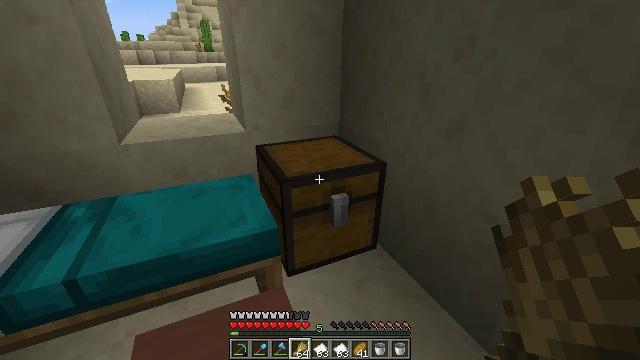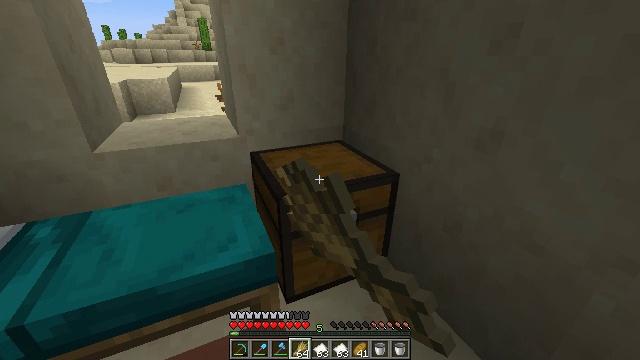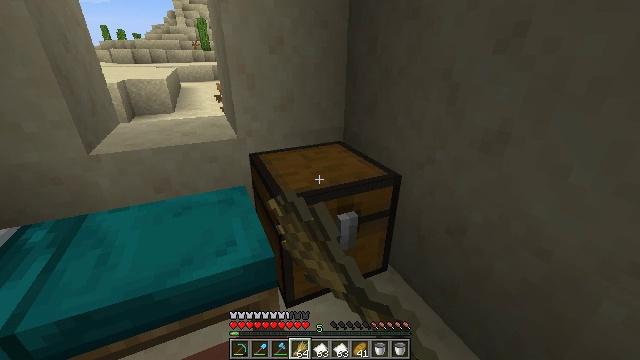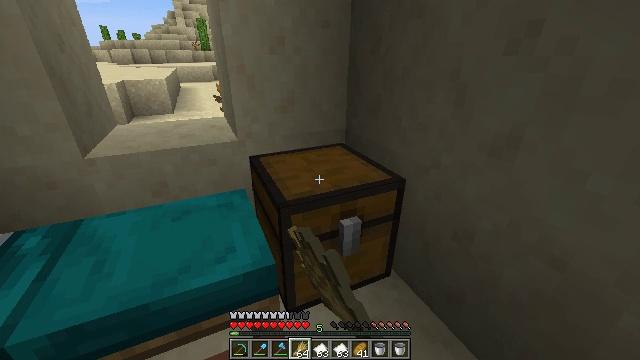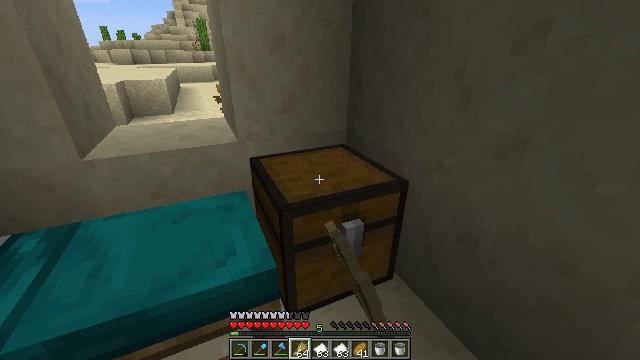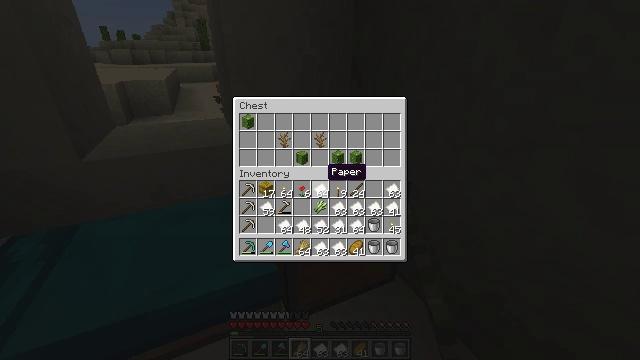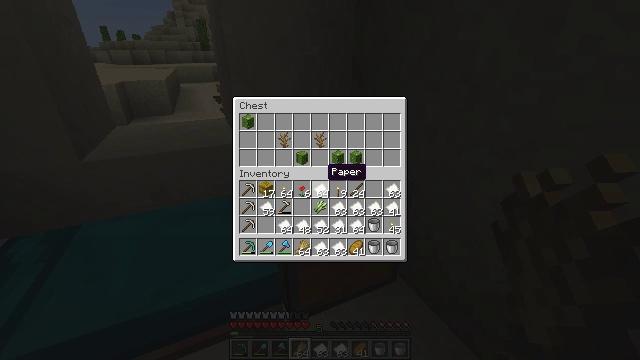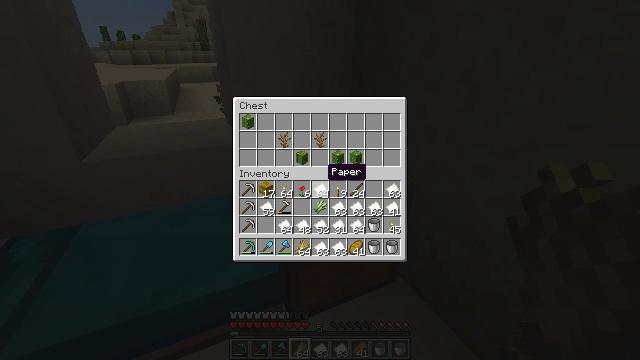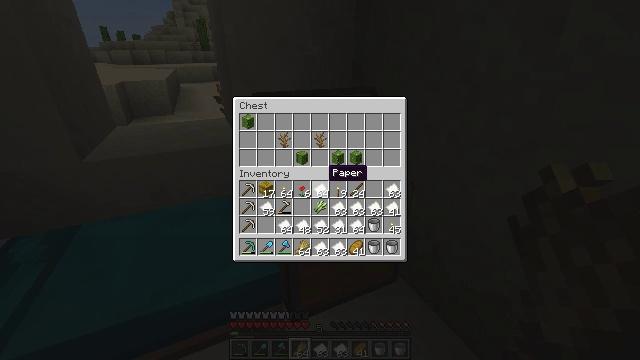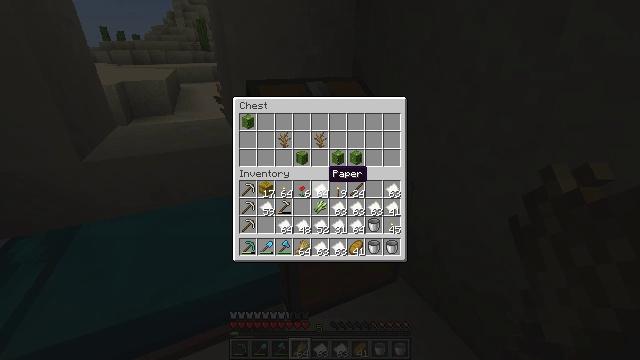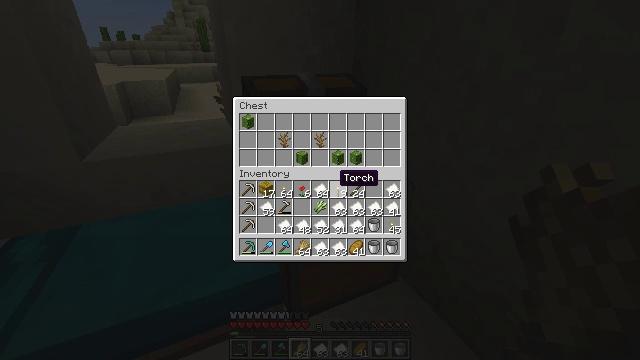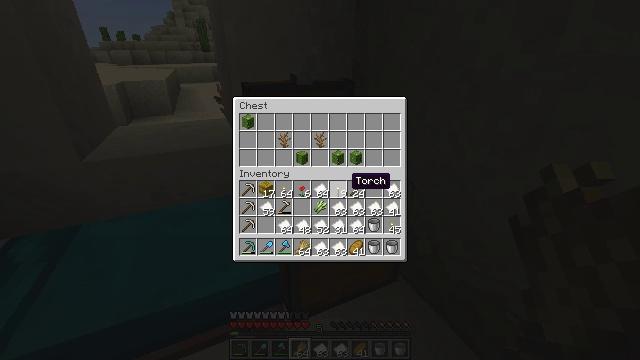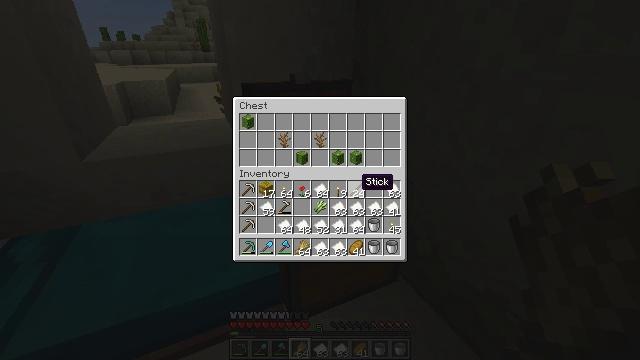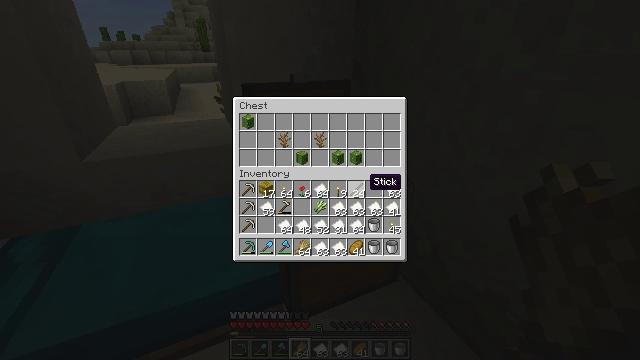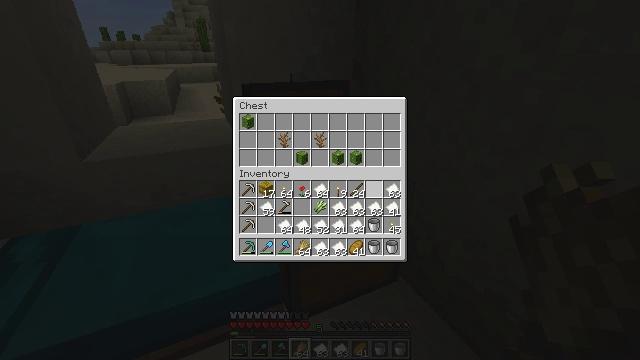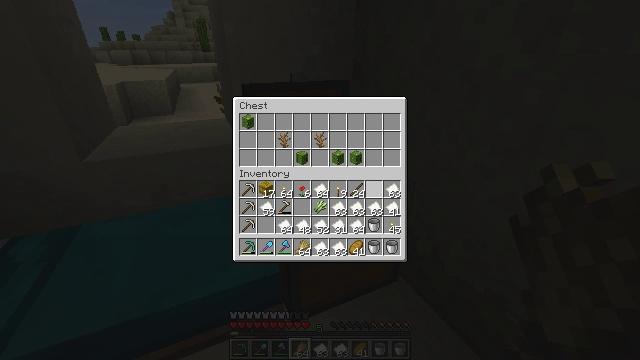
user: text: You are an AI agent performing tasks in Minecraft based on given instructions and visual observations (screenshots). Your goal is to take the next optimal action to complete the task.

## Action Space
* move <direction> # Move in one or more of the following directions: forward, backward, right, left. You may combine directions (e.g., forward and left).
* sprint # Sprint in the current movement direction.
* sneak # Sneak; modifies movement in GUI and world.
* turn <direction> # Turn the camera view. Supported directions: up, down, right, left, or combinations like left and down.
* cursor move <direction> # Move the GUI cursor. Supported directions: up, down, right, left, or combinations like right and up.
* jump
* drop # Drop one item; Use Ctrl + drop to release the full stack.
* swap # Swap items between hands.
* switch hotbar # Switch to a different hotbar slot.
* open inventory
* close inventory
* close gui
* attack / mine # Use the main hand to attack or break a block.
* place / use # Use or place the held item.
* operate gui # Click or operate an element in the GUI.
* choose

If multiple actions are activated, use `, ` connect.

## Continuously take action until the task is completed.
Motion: motion action
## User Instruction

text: Break the smooth sandstone to collect it.
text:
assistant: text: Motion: use / place
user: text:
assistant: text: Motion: use / place
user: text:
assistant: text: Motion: use / place
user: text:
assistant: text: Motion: no_op
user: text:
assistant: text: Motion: open gui
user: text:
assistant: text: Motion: no_op
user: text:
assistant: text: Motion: no_op
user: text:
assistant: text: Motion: no_op
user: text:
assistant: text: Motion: no_op
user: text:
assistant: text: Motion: cursor move right
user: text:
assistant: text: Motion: cursor move right
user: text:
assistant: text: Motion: cursor move right
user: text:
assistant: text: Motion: cursor move right
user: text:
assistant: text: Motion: cursor move right
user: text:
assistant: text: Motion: no_op
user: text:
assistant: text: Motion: no_op
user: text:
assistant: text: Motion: no_op
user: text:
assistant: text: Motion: no_op
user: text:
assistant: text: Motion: cursor move left and up
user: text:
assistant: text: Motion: no_op
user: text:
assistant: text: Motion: no_op
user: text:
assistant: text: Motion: no_op
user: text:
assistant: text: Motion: no_op
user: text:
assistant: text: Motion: no_op
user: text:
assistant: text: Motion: no_op
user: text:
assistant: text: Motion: no_op
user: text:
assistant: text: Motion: no_op
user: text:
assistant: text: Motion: no_op
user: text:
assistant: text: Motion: no_op
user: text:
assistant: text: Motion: no_op